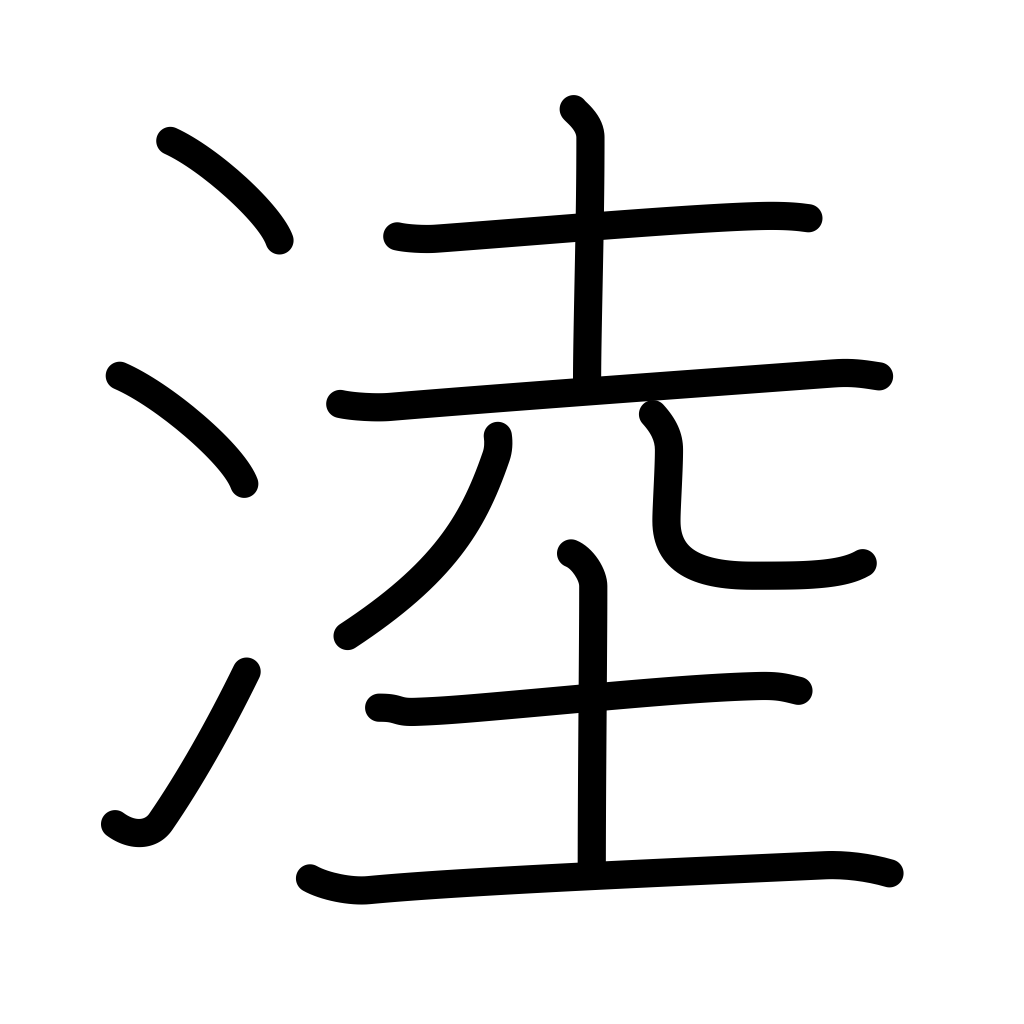
Meaning: sleet, slush, name of a wetland